Question: So I run our secondary, cheesy school website for students. Summer just started so I'm doing a bunch of work on it. I have three button tags, and all of their positions are set to sticky. When I scroll down, they line up flush with the top of the page (because I set top: to 0px;). But when the page is scrolled up, they are offset by about two pixels from the top. But it's super obvious, and I think it looks ugly. There is also a lot of spacing between them. It would be nice to get rid of those two. The first button lines up how I want it. It just contains text. The other two, that don't line up, have elements around them, and contain images. I think this Is why, but I am struggling to solve the problem. I'm posting this late at night, so I can't check any answers for another 10 hours or so. But It would be nice to have some help, Thanks.
PS, My website address is <URL>
The class of all three buttons is "openbtn".

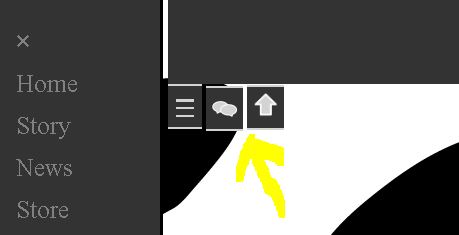
Answer: Okay, thanks to @Ry I have made up a solution. My code looks like this:
'''
.openbtn {
white-space: nowrap;
font-size: 25px;
background-color: #333;
text-align: left;
top: 0px;
color: lightgrey;
border: none;
height: 45px;
z-index: 99999;
}
'''
'''
<div style="
height: 45px;
position: sticky;
border-bottom: 2px solid lightgrey;
border-top: 2px solid lightgrey;
width: fit-content;
top: 0;
">
<button class="openbtn" title="Open Menu" onclick="openNav()" style="
float: left;
">&#9776;</button>
<a target="popup" style="padding: 0px;" onclick="window.open('https://jeffthecow.com/webchat/','name','width=510,height=412')"><button class="openbtn" title="Open Chat" style="/* align-self: stretch; */float: center;"><img src="https://jeffthecow.com/assets/images/Svg-Chat.webp"></button></a>
<a href="#scrollBtnLocation"><button class="openbtn" title="Back To Top" style="
float: right;
"><img src="https://jeffthecow.com/assets/images/ScrollTop.webp"></button></a>
</div>
'''
Also, it doesn't quite look right if you run the snippet, but you get the idea. Pretty much, I took the three buttons, and wrapped them up nice and tight in a div element, and set the div's position to sticky.
<URL>